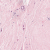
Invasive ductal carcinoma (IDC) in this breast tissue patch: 0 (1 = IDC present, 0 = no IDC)